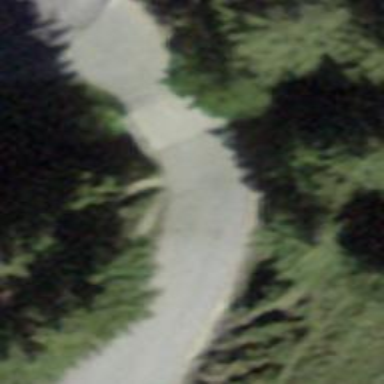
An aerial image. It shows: Service road with pebblestone surface on bridge with grade2 tracktype.